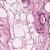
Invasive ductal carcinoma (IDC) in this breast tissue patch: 0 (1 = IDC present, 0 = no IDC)